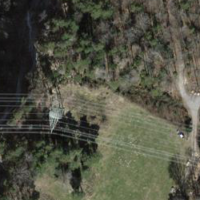
EUNIS habitat code: 44
Species observed at this site:
Euplagia quadripunctaria